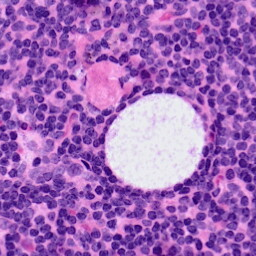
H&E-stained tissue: LymphNode